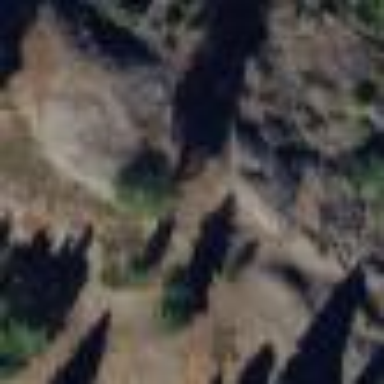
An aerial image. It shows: Landscape dominated by bare rock.